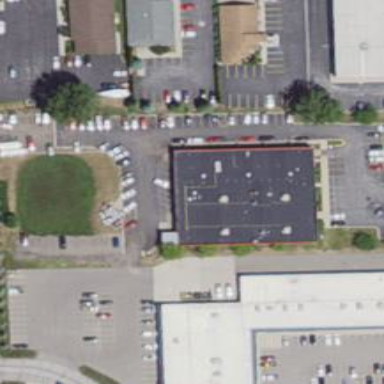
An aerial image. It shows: Building housing car shop.